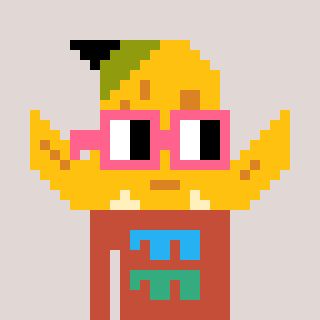
a pixel art character with square pink glasses, a banana-shaped head and a rust-colored body on a warm background